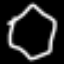
Label: octagon